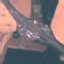
Land use / land cover: Highway